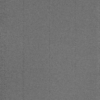
Label: dusty